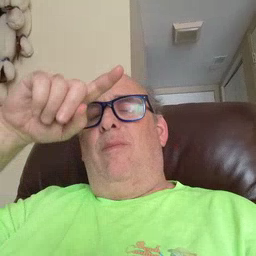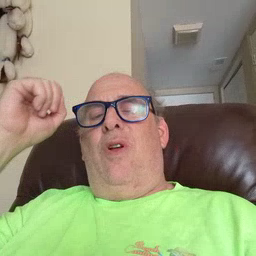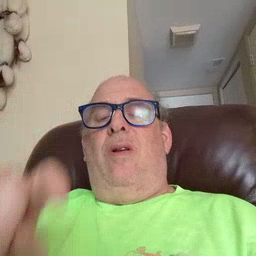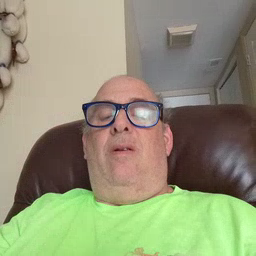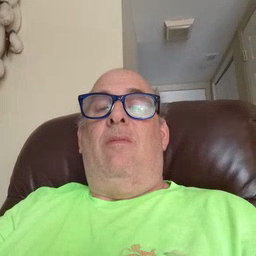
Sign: because